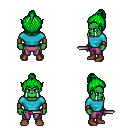
a pixel art fantasy rpg character, male body template, orc, green skin, teal long-sleeve shirt, magenta pants, green short topknot hairstyle, leather bracers, brown shoes, dagger, four views (front, back, left, right), 2x2 character sprite sheet, small pixel art, hard edges, no anti-aliasing